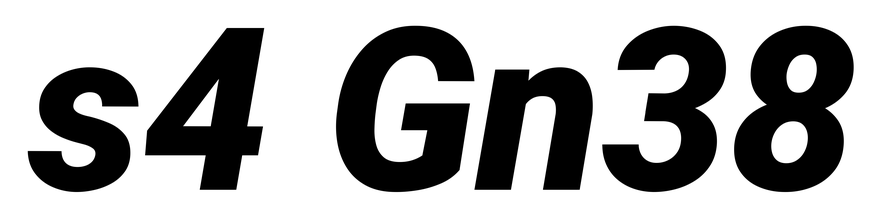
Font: Roboto-Italic_Black_Italic